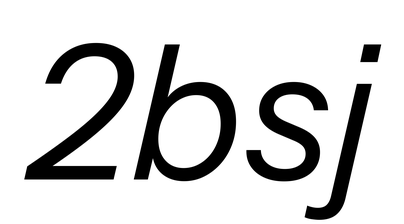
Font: InstrumentSans-Italic_Italic